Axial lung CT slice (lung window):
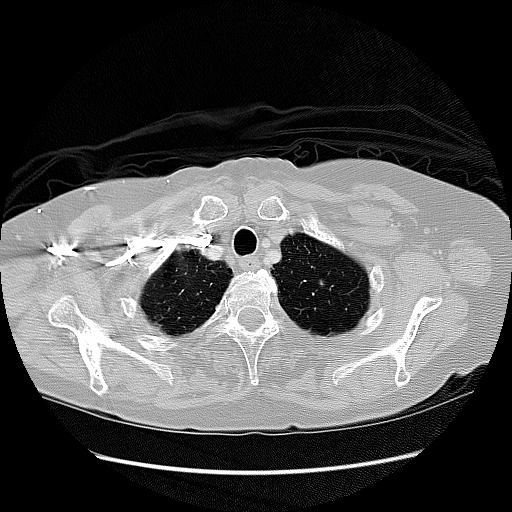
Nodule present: no